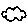
Label: cloud